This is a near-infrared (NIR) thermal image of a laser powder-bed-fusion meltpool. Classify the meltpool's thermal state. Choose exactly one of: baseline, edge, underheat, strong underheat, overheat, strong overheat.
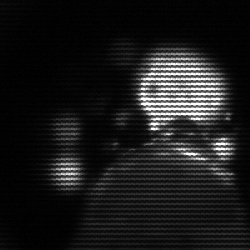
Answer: baseline